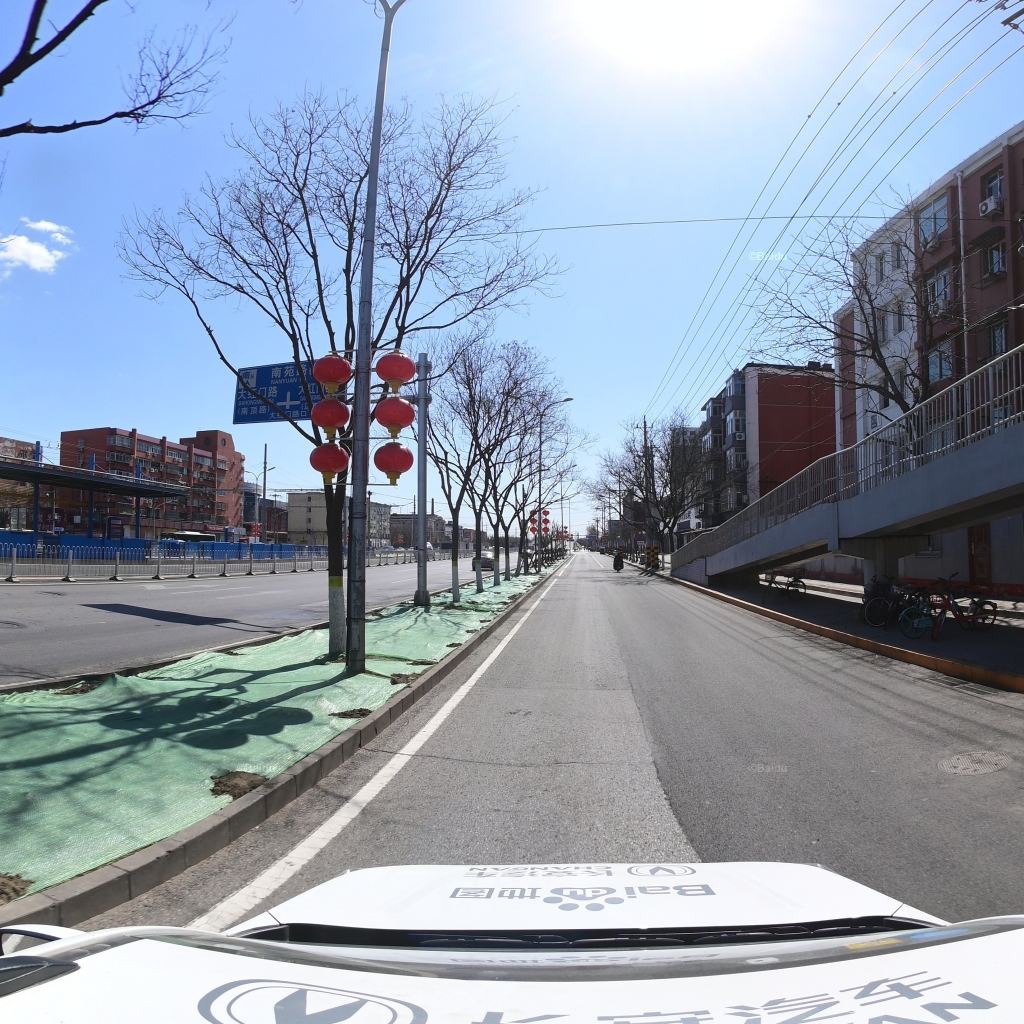
Region: Fengtai
Road damage annotations: transverse crack, manhole cover, manhole cover, transverse crack, longitudinal crack